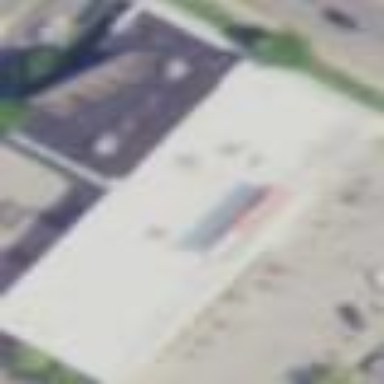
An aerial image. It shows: Variety store located inside building.